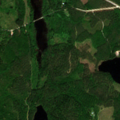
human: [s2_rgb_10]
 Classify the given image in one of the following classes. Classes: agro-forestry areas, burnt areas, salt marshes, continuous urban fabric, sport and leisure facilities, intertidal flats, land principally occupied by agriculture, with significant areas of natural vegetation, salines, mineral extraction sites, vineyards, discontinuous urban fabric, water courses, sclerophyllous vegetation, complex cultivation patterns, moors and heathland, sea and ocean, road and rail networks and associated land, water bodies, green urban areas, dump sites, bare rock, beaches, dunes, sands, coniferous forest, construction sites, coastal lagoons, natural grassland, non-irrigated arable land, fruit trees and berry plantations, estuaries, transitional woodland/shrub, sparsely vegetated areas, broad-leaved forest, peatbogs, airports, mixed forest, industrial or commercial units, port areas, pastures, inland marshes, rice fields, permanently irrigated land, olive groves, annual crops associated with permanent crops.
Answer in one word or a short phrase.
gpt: coniferous forest, mixed forest, water bodies